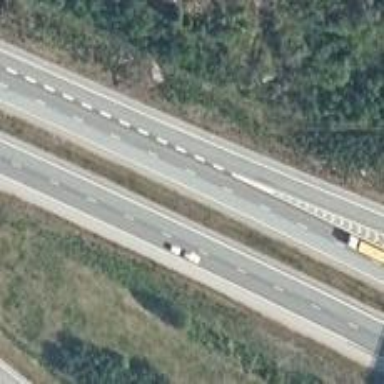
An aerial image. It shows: Asphalt motorway.